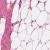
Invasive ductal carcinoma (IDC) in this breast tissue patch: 0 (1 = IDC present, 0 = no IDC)